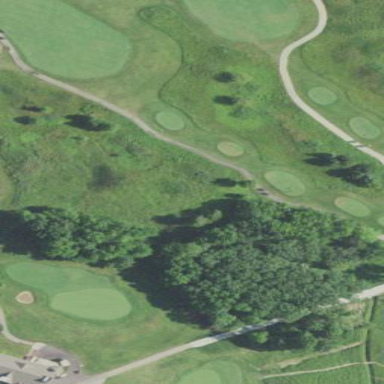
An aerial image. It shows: Area of rough grass used for golf.